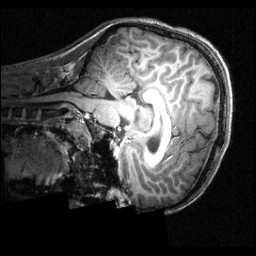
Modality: T1w
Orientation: sagittal
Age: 16
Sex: male
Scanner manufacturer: siemens
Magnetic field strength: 3.951 T
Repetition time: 1.5 s
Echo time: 0.00335 s